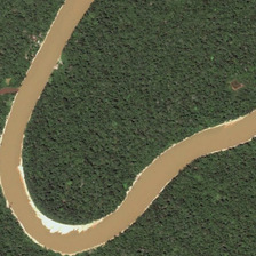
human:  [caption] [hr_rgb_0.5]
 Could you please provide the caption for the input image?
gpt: The brown brook passes through the forest and joins this Yellow River.

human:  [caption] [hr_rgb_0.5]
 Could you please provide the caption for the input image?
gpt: a brown river crosses the forest to and joins this yellow river.

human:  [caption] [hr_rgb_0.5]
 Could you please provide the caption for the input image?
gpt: A tributary flows into the river in a sharp turn.

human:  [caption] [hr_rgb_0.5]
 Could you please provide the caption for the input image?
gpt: The river suddenly flows into the river.

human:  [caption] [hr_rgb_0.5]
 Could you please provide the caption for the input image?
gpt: A brown stream flows through the forest into the Yellow River.